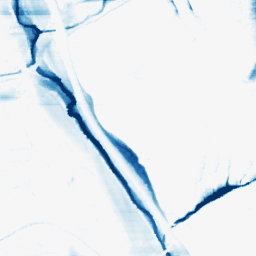
Category: morphological
Decomposition family: morphological_rect
Decomposition parameters: operation: closing
width: 50
height: 5
Upsampling method: sinc_blackman
Upsampling parameters: scale: 2
kernel_size: 16
Upsampling scale: 2